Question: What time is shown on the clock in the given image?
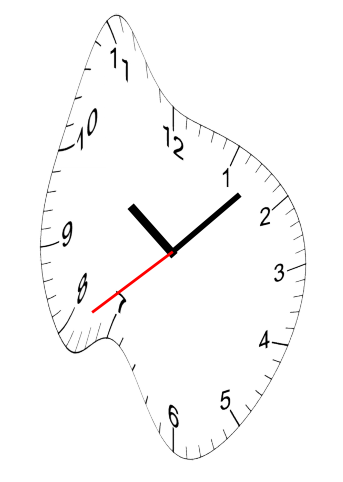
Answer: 10:07:39